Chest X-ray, AP view. Patient: 61 years old, sex M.
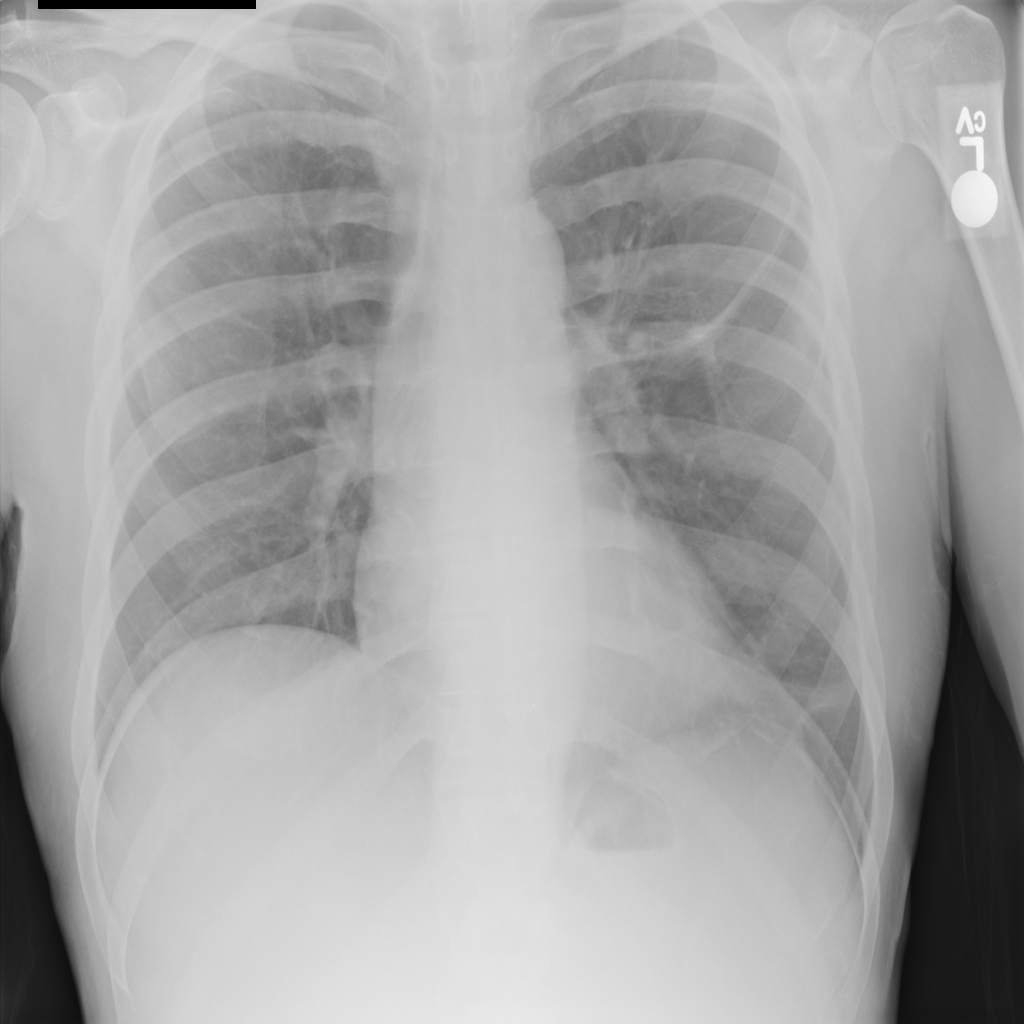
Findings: No Finding